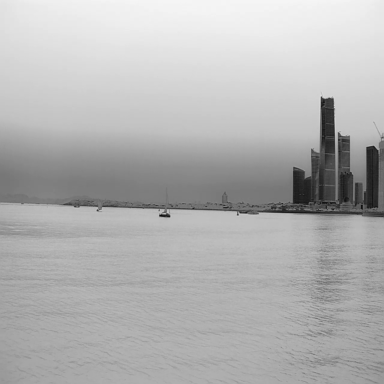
There are three container_ships in the infrared image.